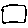
Label: square